Question: So in IE8 and above along with other browsers such as Firefox to have something like a div grow when there is data in the div automatically I do something like this:
'''
.example {
min-height:1px;
overflow:hidden;
}
'''
But in IE7 the content inside the div does not fill out. Below is an example:

So what I thought would fix the IE7 issue would be this:
'''
.example {
min-height:1px;
overflow:hidden;
}
* html .example {
height:1px;
overflow:visible;
}
'''
But in IE7 it will only show the 1 pixel height, it still looks like what you see in the example above for min-height in IE7. So how can I get, cross browsers, to have the content inside something like a div auto fill out with the content inside the div like for min-height in IE8 above?
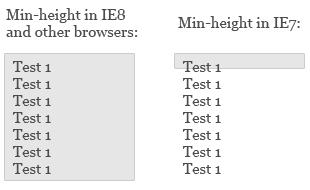
Answer: 'min-height' is buggy in IE7. Quick fix:
'''
.example {
min-height: 1px;
height: auto !important;
height: 1px;
}
'''
Anyway, I don't know why you need 'min-height'... The problem is that 'overflow: hidden' won't work in IE7 unless the parent container has 'position: relative'.